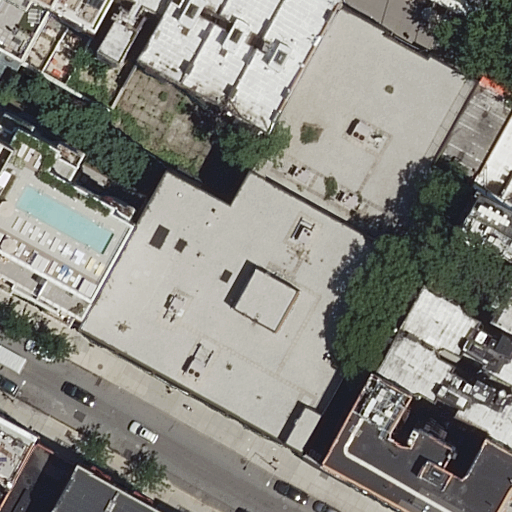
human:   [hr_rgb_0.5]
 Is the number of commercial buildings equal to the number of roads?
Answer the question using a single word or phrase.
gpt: no

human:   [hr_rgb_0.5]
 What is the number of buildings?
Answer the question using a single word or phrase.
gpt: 17

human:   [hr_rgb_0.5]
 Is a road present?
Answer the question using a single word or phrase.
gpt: yes

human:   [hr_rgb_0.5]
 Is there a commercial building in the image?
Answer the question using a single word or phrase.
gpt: no

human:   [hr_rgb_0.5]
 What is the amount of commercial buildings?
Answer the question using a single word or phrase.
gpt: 0

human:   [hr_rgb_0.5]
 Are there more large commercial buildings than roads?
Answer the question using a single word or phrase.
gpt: no

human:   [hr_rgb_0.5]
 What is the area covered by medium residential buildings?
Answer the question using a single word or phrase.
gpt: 1224m2

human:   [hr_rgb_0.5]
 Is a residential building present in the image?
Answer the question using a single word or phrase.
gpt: yes

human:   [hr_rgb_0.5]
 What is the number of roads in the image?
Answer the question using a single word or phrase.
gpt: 2

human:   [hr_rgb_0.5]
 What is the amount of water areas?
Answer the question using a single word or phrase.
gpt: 0

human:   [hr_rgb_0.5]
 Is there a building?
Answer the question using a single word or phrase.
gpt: yes

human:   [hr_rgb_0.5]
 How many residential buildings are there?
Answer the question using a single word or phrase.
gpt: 17

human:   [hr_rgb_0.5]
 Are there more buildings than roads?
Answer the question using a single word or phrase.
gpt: yes

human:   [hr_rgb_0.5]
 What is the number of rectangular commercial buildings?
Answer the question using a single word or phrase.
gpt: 0

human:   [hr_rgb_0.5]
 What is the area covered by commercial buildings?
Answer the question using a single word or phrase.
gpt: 0m2

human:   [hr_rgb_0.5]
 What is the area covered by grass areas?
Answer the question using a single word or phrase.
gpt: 0m2

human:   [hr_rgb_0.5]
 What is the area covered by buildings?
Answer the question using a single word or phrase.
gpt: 6426m2

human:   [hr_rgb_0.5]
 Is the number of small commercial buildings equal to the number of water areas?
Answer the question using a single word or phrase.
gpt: yes

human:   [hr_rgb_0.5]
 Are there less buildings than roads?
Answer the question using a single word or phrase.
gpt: no

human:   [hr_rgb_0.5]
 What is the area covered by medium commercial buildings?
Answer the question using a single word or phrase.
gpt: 0m2

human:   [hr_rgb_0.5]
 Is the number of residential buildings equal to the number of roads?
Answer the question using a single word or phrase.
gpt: no

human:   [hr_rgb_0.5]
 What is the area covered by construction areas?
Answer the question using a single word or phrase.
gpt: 0m2

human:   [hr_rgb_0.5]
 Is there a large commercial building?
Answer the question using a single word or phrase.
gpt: no

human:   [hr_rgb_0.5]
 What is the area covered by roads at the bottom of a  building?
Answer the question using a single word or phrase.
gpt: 0m2

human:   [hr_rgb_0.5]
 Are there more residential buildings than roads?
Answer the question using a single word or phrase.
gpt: yes

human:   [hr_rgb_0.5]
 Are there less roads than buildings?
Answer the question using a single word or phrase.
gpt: yes

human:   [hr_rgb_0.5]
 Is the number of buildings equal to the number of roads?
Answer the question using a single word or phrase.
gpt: no

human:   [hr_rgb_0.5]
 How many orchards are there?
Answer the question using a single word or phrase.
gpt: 0

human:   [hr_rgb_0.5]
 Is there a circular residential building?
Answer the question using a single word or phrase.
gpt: no

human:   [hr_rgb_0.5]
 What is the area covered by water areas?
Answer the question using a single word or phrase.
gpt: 0m2

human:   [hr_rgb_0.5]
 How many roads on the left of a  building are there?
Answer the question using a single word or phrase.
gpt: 1

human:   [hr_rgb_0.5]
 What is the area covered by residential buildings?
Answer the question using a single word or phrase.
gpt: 6426m2

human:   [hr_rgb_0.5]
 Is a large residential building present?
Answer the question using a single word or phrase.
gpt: yes

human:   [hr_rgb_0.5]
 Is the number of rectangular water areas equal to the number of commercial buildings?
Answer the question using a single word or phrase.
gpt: yes

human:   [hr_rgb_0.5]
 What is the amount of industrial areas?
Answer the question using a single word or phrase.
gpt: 0

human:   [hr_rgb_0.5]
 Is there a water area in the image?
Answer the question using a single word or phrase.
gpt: no

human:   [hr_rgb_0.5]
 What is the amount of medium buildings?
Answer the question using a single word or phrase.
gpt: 6

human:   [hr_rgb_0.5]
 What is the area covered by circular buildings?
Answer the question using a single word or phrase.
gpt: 0m2

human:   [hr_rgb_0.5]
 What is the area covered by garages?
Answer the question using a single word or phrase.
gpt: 0m2

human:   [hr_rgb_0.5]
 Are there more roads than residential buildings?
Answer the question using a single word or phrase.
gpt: no

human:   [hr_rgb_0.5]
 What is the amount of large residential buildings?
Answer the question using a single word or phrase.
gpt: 3

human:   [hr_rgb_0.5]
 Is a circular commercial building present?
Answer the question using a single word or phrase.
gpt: no

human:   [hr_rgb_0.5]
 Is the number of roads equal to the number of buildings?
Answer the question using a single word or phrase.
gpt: no

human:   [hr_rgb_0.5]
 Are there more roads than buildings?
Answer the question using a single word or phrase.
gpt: no

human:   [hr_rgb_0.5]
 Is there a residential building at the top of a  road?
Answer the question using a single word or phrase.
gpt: yes

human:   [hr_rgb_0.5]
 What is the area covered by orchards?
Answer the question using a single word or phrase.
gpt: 0m2

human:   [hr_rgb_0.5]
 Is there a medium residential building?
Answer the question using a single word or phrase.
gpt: yes

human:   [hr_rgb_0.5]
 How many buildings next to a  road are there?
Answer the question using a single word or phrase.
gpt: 17

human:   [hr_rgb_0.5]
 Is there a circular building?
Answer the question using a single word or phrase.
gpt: no

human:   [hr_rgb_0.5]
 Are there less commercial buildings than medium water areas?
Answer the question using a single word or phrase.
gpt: no

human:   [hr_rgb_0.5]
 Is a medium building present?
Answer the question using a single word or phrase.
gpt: yes

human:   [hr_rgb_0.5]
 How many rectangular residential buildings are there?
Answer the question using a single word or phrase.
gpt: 11

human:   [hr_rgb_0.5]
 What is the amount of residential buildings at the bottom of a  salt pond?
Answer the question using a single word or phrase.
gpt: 0

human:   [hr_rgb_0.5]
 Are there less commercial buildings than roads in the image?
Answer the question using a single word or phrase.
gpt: yes

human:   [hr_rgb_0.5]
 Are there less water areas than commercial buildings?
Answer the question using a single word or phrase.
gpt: no

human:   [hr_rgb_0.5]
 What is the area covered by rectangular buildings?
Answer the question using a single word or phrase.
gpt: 1169m2

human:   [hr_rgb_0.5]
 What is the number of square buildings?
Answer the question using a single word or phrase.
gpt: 0

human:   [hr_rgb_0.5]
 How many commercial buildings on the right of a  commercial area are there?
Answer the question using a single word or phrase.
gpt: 0

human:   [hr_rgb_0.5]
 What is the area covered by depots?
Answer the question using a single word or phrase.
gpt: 0m2

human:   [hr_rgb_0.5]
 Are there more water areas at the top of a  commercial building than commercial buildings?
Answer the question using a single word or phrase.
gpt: no

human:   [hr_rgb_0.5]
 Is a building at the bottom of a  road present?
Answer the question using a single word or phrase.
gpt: yes

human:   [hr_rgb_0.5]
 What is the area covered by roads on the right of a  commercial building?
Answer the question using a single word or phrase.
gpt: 0m2

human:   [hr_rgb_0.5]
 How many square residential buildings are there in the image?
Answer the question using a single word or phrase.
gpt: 0

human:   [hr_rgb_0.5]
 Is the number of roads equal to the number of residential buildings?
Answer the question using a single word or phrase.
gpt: no